Question: I'm new in opencv (c++) and I want to remove horizontal line from this x-ray image. But I can not.
These is my image:

What ideas on how to solve this task would you suggest? Or on what resource on the internet can I find help?
This is my c++ code
'''
src = imread("C:/Users/Alireza/Desktop/New folder (3)/11.bmp");
cvtColor(src, gray, CV_RGB2GRAY);
imshow("Original Image", gray);
imwrite("Original Image.png", gray);
normalize(gray, gray, 0, 250, NORM_MINMAX, -1, Mat());
threshold(gray, thresh, 170, 255, THRESH_BINARY_INV);
vector< vector <Point> > contours;
vector< Vec4i > hierarchy;
int largest_contour_index = 0;
int largest_area = 0;
Mat alpha(src.size(), CV_8UC1, Scalar(0));
findContours(thresh, contours, hierarchy, CV_RETR_TREE,CV_CHAIN_APPROX_SIMPLE, Point(0, 0));
for (int i = 0; i< contours.size(); i++)
{
double a = contourArea(contours[i], false);
if (a>largest_area)
{
largest_area = a;
largest_contour_index = i;
}
}
drawContours(alpha, contours, largest_contour_index,Scalar(255),CV_FILLED, 8, hierarchy);
vector<Mat> rgb;
split(src, rgb);
Mat rgba[4] = { rgb[0], rgb[1], rgb[2], alpha };
merge(rgba, 4, Tafrigh);
imshow("Tafrigh", Tafrigh);
imwrite("Tafrigh.png", Tafrigh);
'''
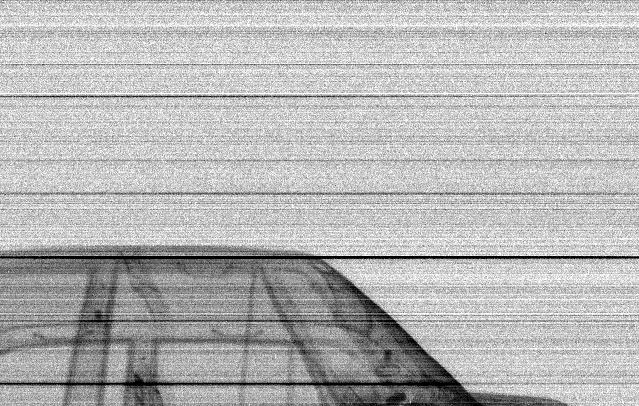
Answer: Take a 2D FFT, take a look at the spectrum. You will see plenty of dots along the center y-axis. Suppress those dots , back transform, your vertical lines will be gone.
Below the result (since I don't have C++ and opencv installed) in Python, with sliders to vary the region to be suppressed. Consider it Pseudocode. This is still pretty rough as I'm not making a smooth transition between suppressed pixels and their neighbors here for simplicity.
'''
%matplotlib inline
from __future__ import division
import numpy as np
import matplotlib.pyplot as p
from ipywidgets import *
from scipy import misc
f = misc.imread('xray_image_with_horizontal_lines.png')
a=np.fft.fftshift(np.fft.fft2(f))
def process(kx,ky):
p.figure(figsize=(12,8))
p.subplot(221)
p.imshow(f, cmap=p.cm.gray)
p.subplot(222)
p.imshow(np.abs(np.log(a)), cmap=p.cm.gray)
print np.shape(a)
b=np.zeros_like(a)
for i in range(639):
for j in range(406):
if not ( 320-kx<i<320+kx and (j<203-ky or j>203+ky)):
b[j,i]=a[j,i]
c=np.fft.ifft2(b)
p.subplot(223)
p.imshow(np.abs(np.log(b)), cmap=p.cm.gray)
p.subplot(224)
p.imshow(np.abs(c), cmap=p.cm.gray)
interact(process, kx=[1,20,1],ky=[1,20,1])
'''
<URL>